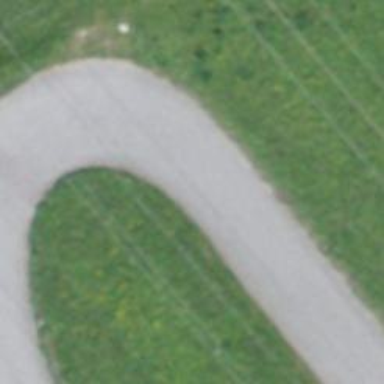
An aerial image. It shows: Tertiary road with asphalt surface.